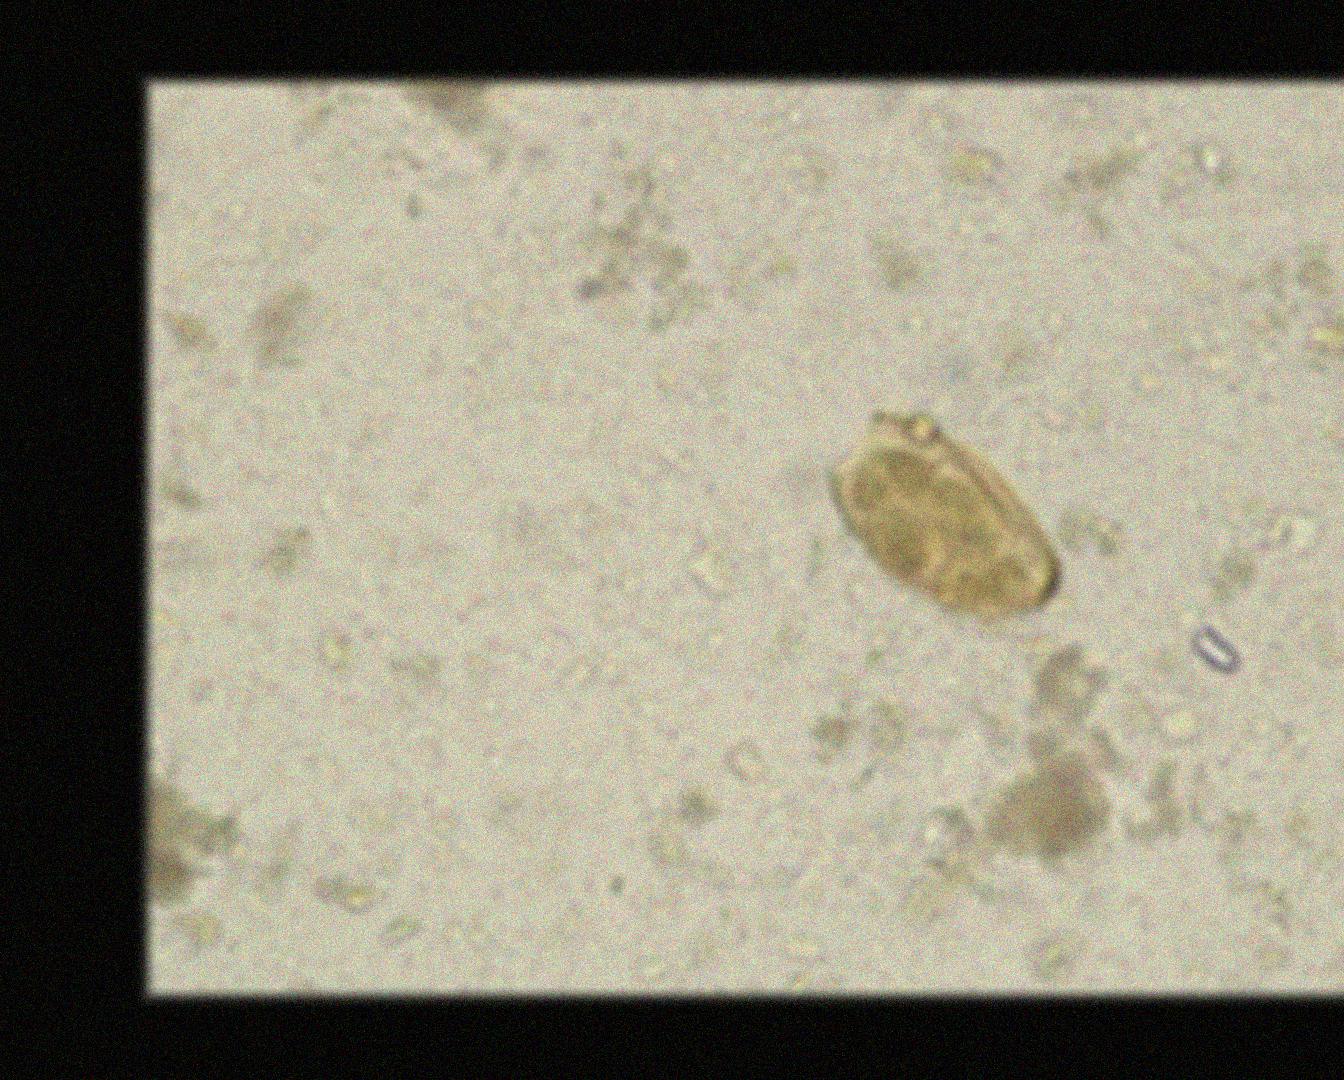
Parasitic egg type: Paragonimus spp